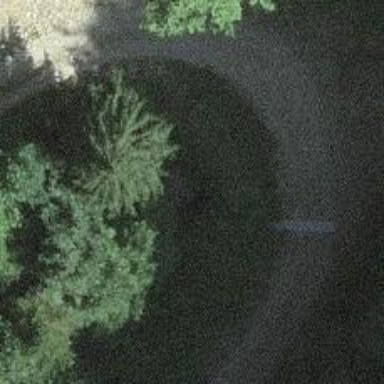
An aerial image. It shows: Culvert tunnel.